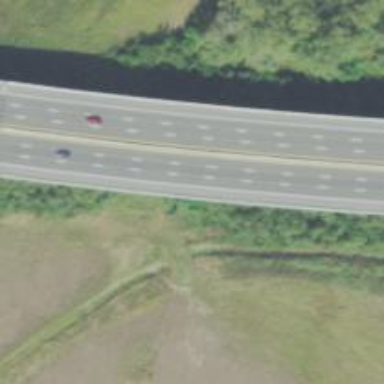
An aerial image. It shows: Beam bridge on motorway.